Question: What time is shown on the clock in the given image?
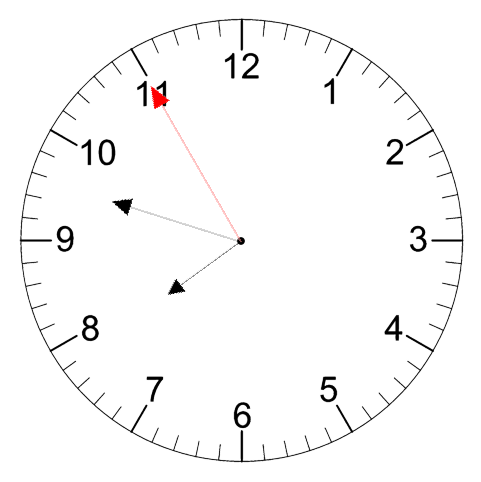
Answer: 07:47:55